Question: i had created normal_folder under source_folder but it is created as package. once go through the picture, in that,i had created messages_folder under com/intern-bridge/resources but it is created as package.
1. why this happened?
2. how to create folder under source_folder i.e under com/intern-bridge/resources?
3. why i'm unable to create normal_folder under source folder?
The project view:

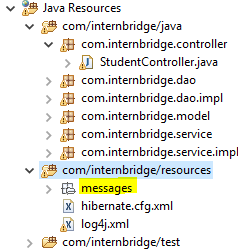
Answer: As @GhostCat says in your comment section you're probably just looking at the 'Package Explorer'.
To view the 'Navigation Explorer', open any file in your project, left click on the 'Navigate' tab in eclipse, go to 'show in' then select 'Navigator'. This shoulod open the 'Navigator' tab on the left and show your folder system.
Hope this helps! Let me know how it goes!